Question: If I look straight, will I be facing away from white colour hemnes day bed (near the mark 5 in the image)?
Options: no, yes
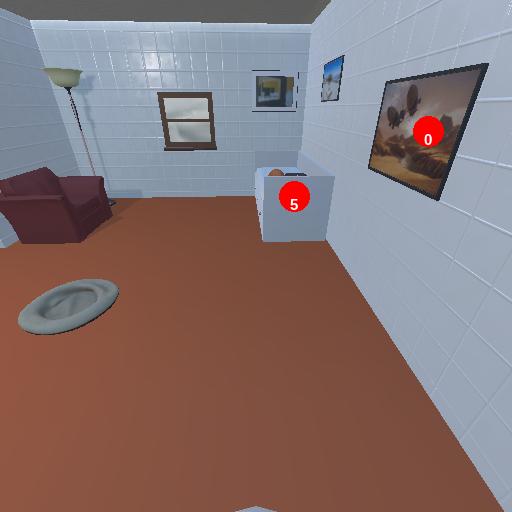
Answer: no